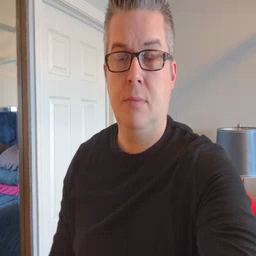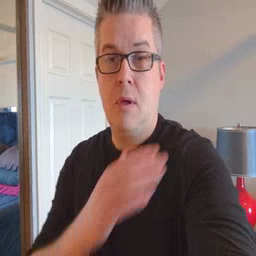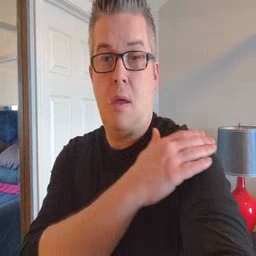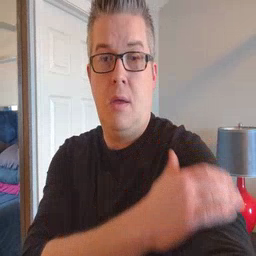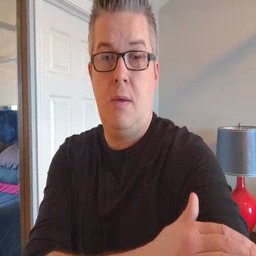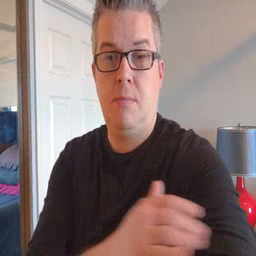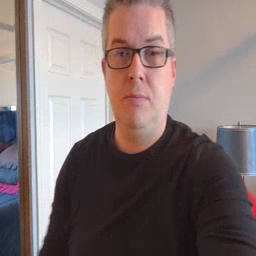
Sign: arm